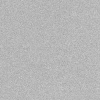
Atmospheric dust classification: dusty